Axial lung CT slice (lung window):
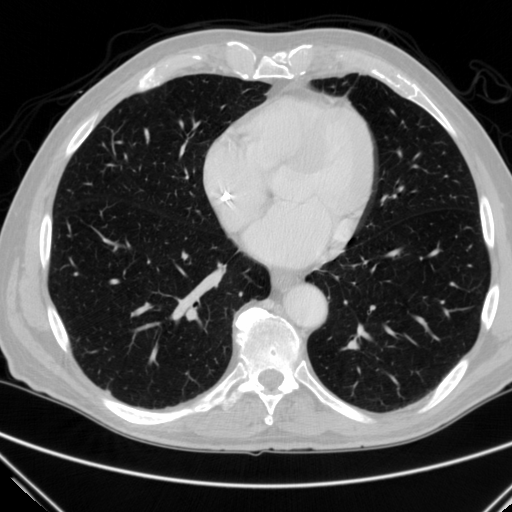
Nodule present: no